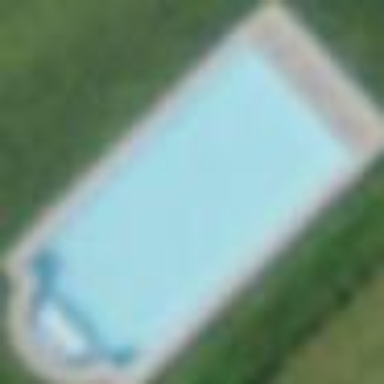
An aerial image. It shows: Swimming pool located in leisure land.